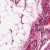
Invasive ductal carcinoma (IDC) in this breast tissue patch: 0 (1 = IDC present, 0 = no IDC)